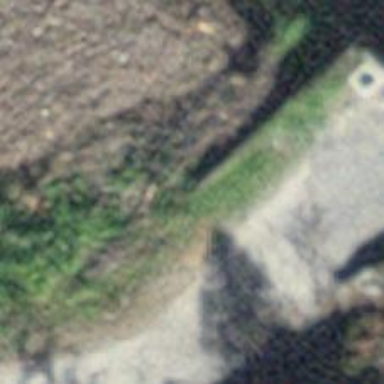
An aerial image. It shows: Retaining wall.